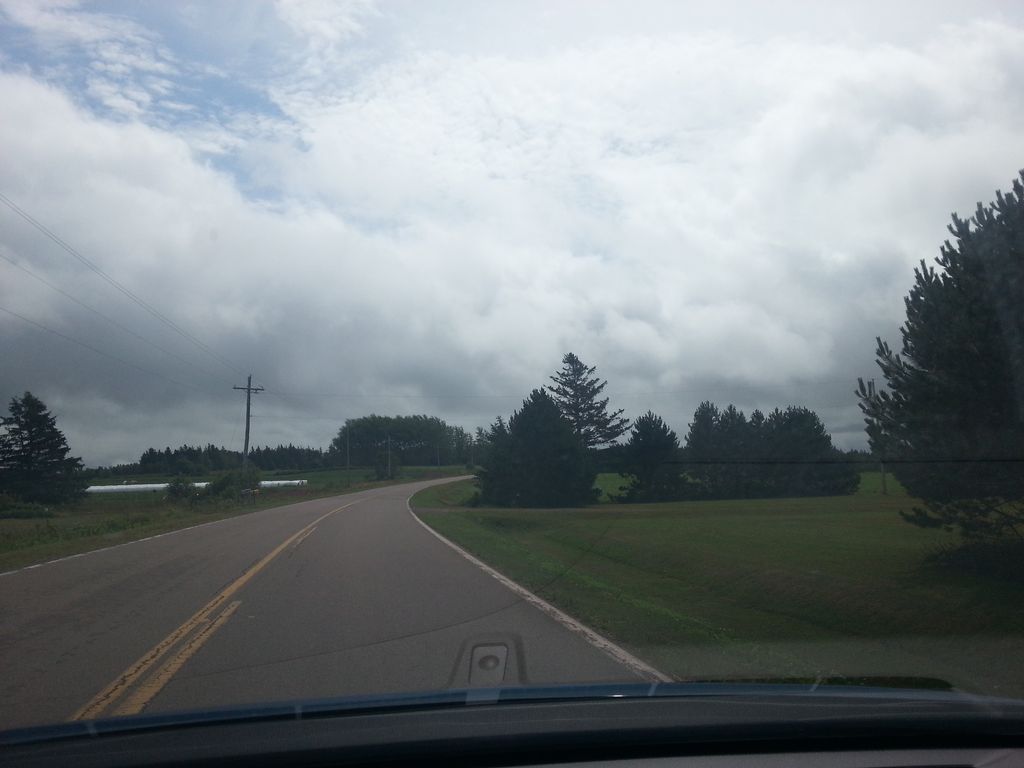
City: charlottetown